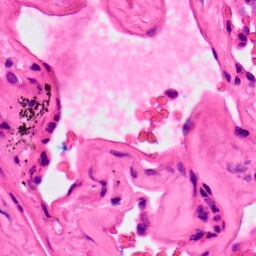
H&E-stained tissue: Lung